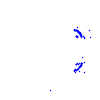
Particle: kaon